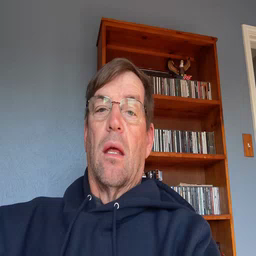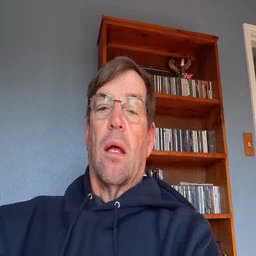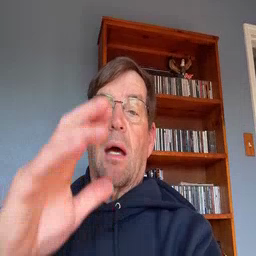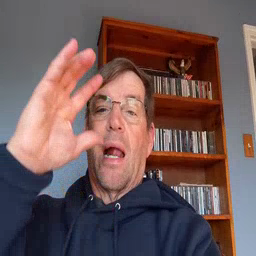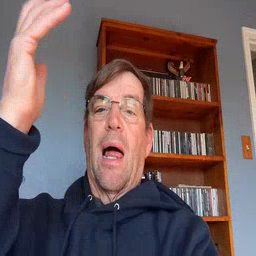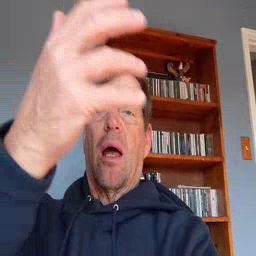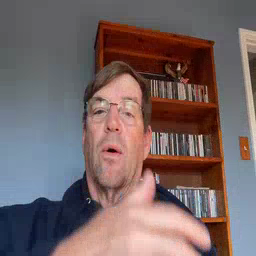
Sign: cloud